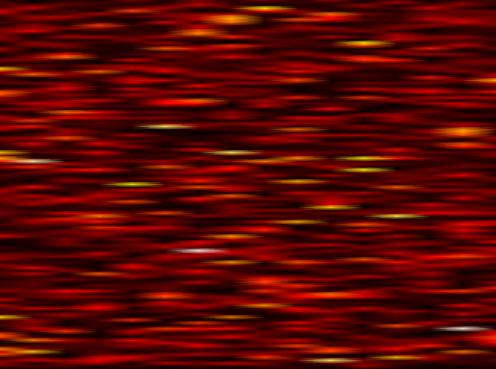
Label: WOLA